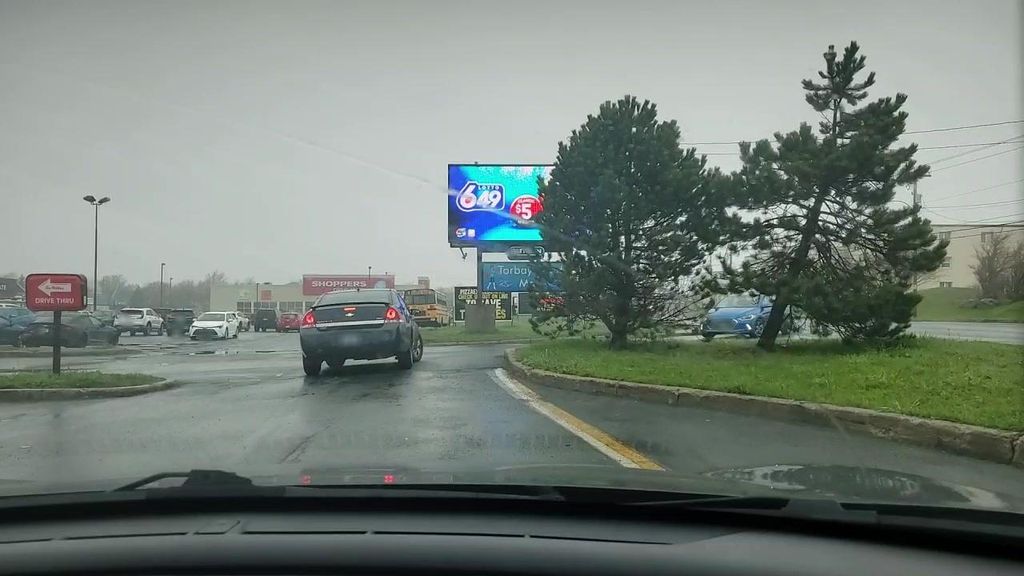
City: st_johns